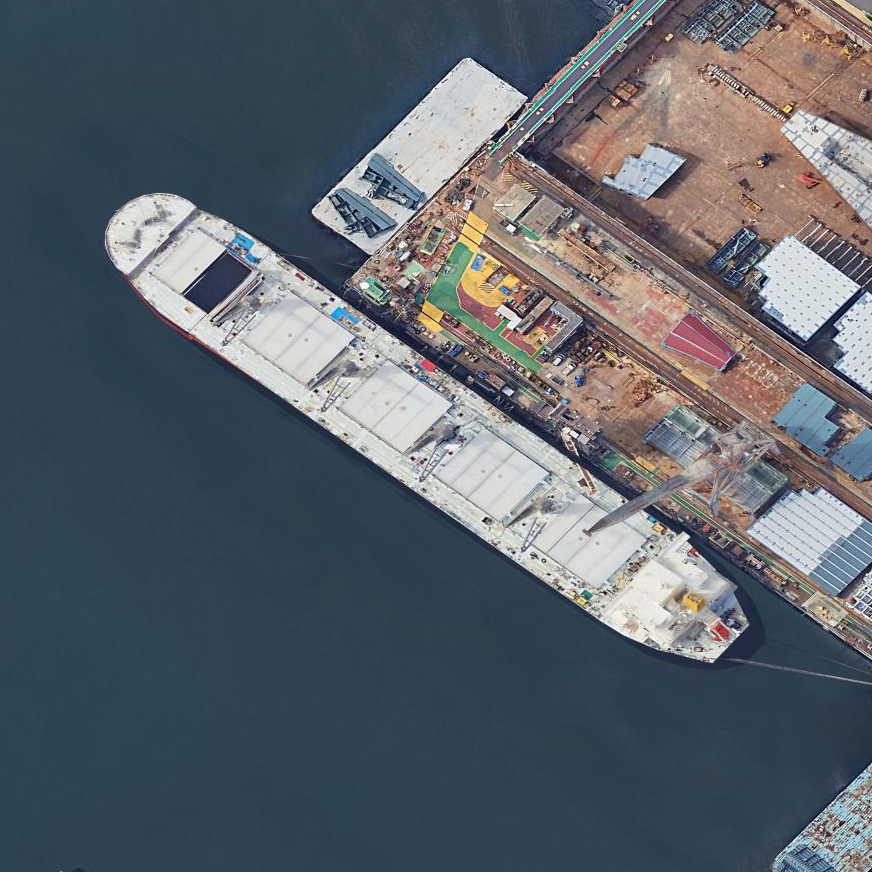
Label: Cargo_ship